Aerial crown-view tile of a tropical tree (Barro Colorado Island, Panama), acquired 20240918:
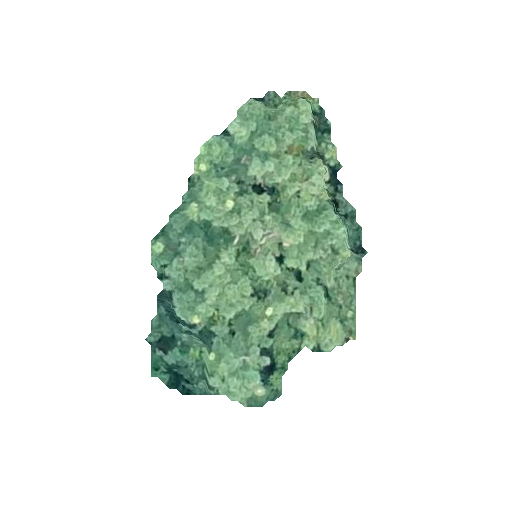
Species: Lonchocarpus heptaphyllus
GBIF accepted scientific name: Lonchocarpus heptaphyllus
Crown area: 75.345 m²